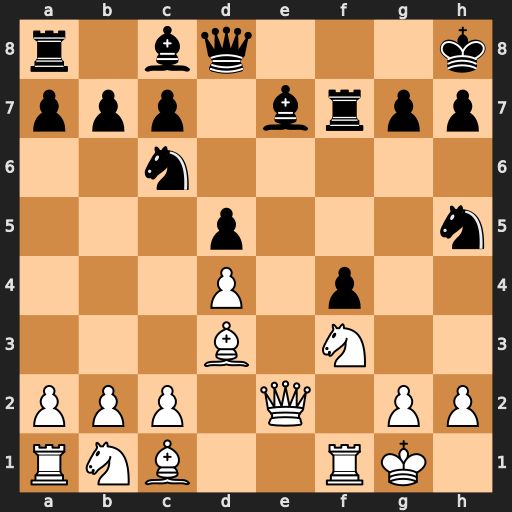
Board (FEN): r1bq3k/ppp1brpp/2n5/3p3n/3P1p2/3B1N2/PPP1Q1PP/RNB2RK1
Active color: w
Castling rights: -
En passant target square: -
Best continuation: Ne5 Nxe5 Qxh5